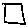
Label: square